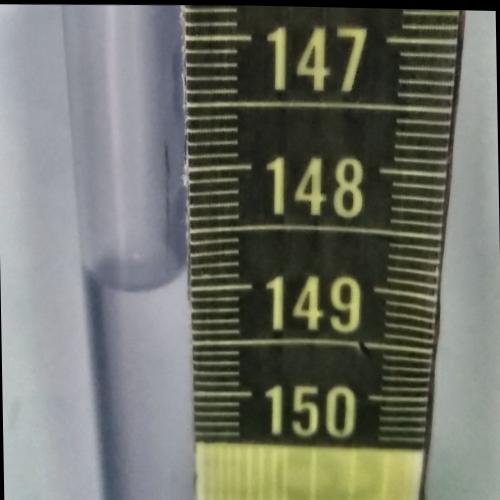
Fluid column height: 148.9 cm